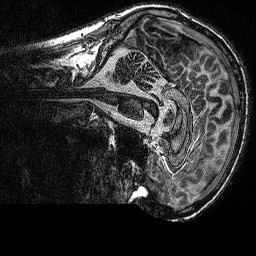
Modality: MP2RAGE
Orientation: sagittal
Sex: male
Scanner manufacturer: siemens
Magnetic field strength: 3 T
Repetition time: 5 s
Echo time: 0.00292 s